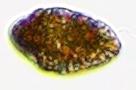
Label: Akashiwo